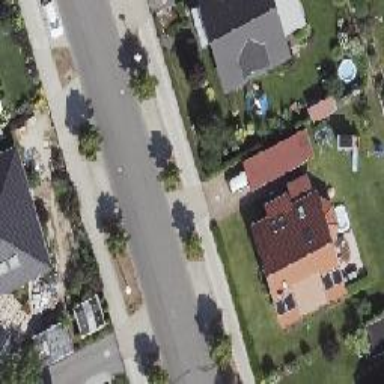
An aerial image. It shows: Sidewalk along the footway.